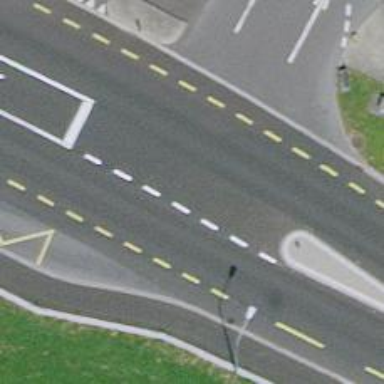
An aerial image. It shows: Primary road with asphalt surface and designated cycle lane.